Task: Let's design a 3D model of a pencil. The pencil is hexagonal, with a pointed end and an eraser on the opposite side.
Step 63:
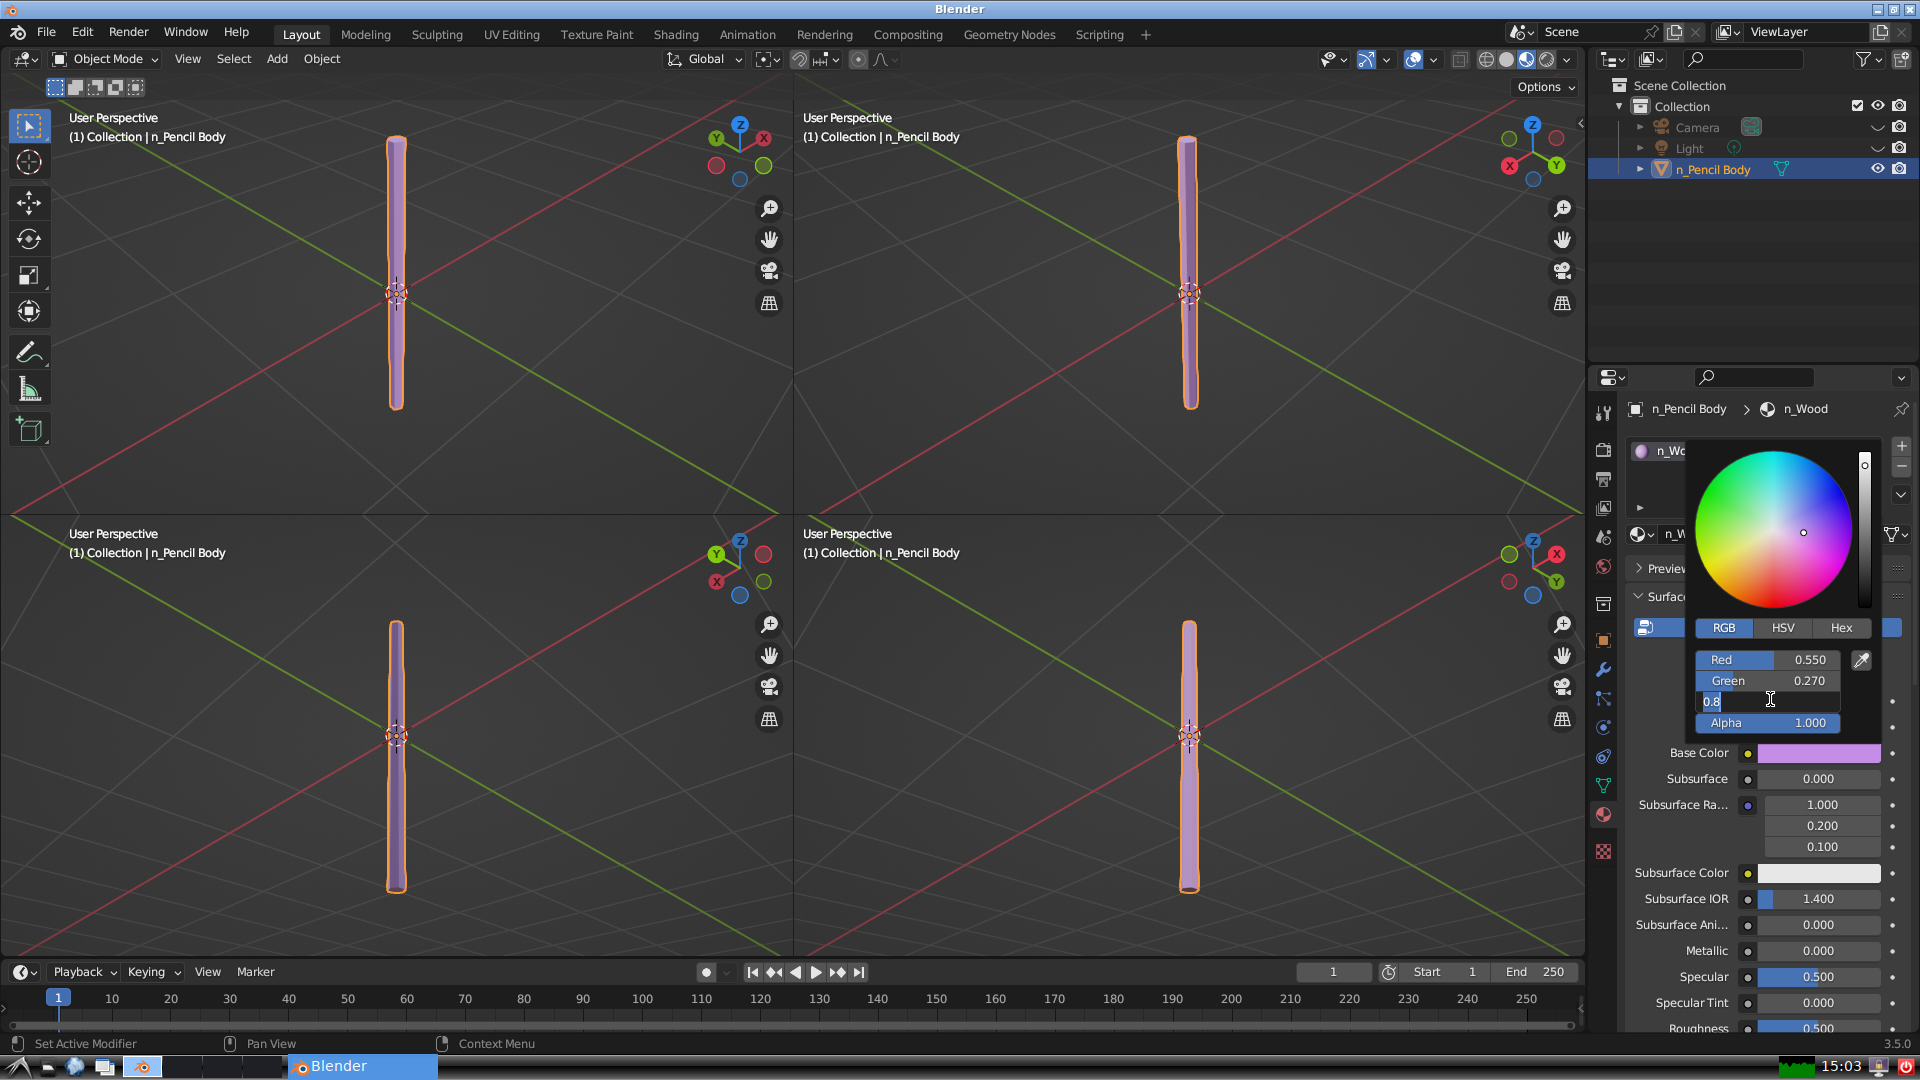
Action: input_text: 0.07